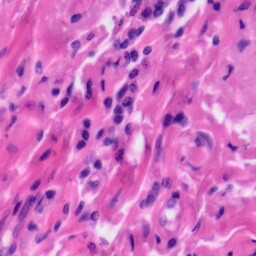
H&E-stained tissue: Tonsil